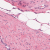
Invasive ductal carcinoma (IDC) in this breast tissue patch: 0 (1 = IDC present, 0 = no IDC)